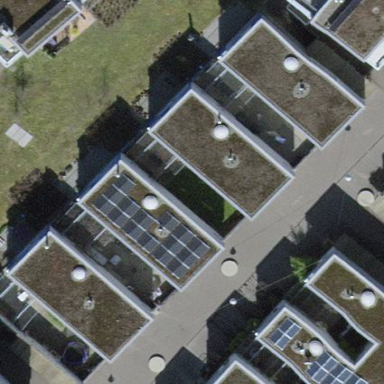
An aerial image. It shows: Building with flat roof.